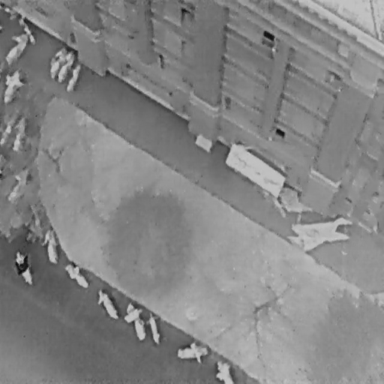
There are 16 Bicycles in the infrared image.